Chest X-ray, PA view. Patient: 13 years old, sex F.
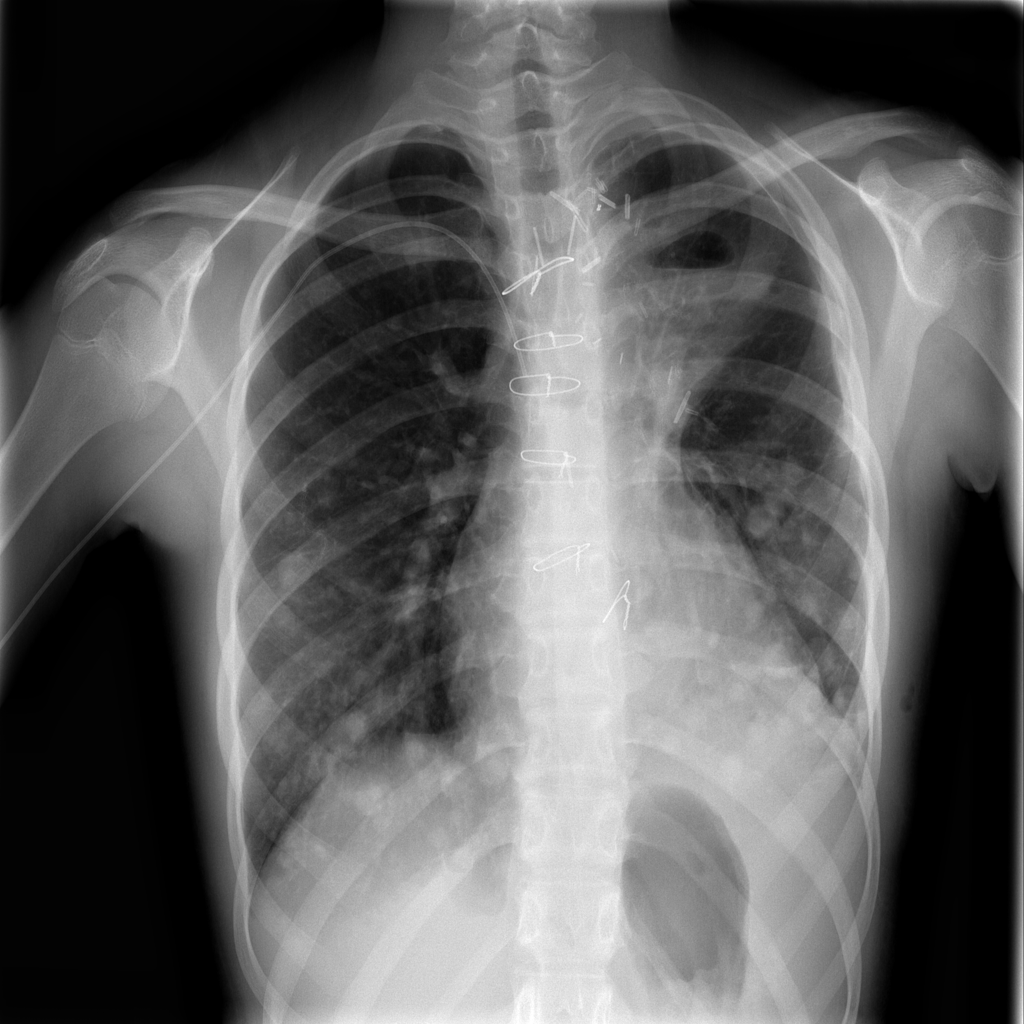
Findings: Mass, Pneumothorax